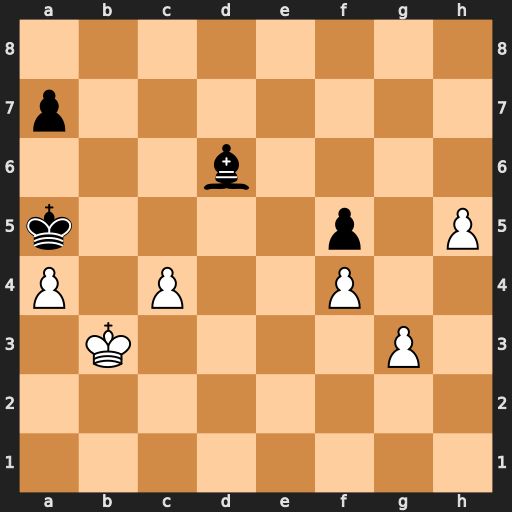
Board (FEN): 8/p7/3b4/k4p1P/P1P2P2/1K4P1/8/8
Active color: w
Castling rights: -
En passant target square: -
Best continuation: h6 Be7 h7 Bf6 c5 Ka6 Kc4 Kb7 Kd5